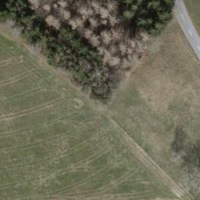
EUNIS habitat code: 52
Species observed at this site:
Vicia sepium